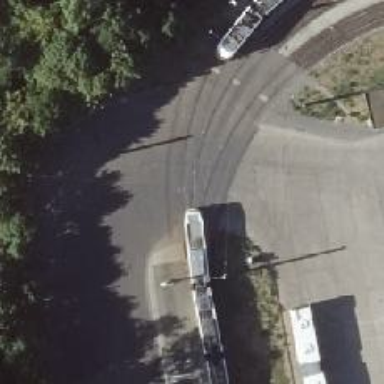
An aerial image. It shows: Tram level crossing on railway.